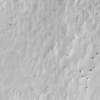
Label: not_dusty